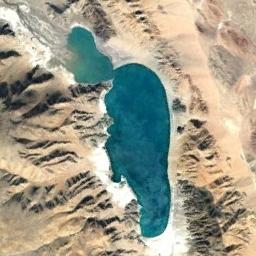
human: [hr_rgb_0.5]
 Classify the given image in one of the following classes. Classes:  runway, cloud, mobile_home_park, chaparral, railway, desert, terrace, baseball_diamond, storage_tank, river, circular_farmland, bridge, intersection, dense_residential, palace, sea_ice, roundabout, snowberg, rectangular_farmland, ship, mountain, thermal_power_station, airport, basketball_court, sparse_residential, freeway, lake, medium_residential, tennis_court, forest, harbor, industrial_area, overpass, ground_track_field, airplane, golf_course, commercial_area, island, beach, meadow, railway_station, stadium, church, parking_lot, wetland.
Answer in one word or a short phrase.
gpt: lake